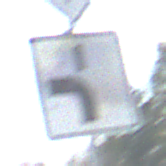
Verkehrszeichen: VerlaufVorfahrtsstrasse5
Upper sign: Vorfahrtsstrasse
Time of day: Midday
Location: Outdoor (Suburban)
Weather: PartlyCloudy
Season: NotSpecified
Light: Natural